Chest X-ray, PA view. Patient: 24 years old, sex M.
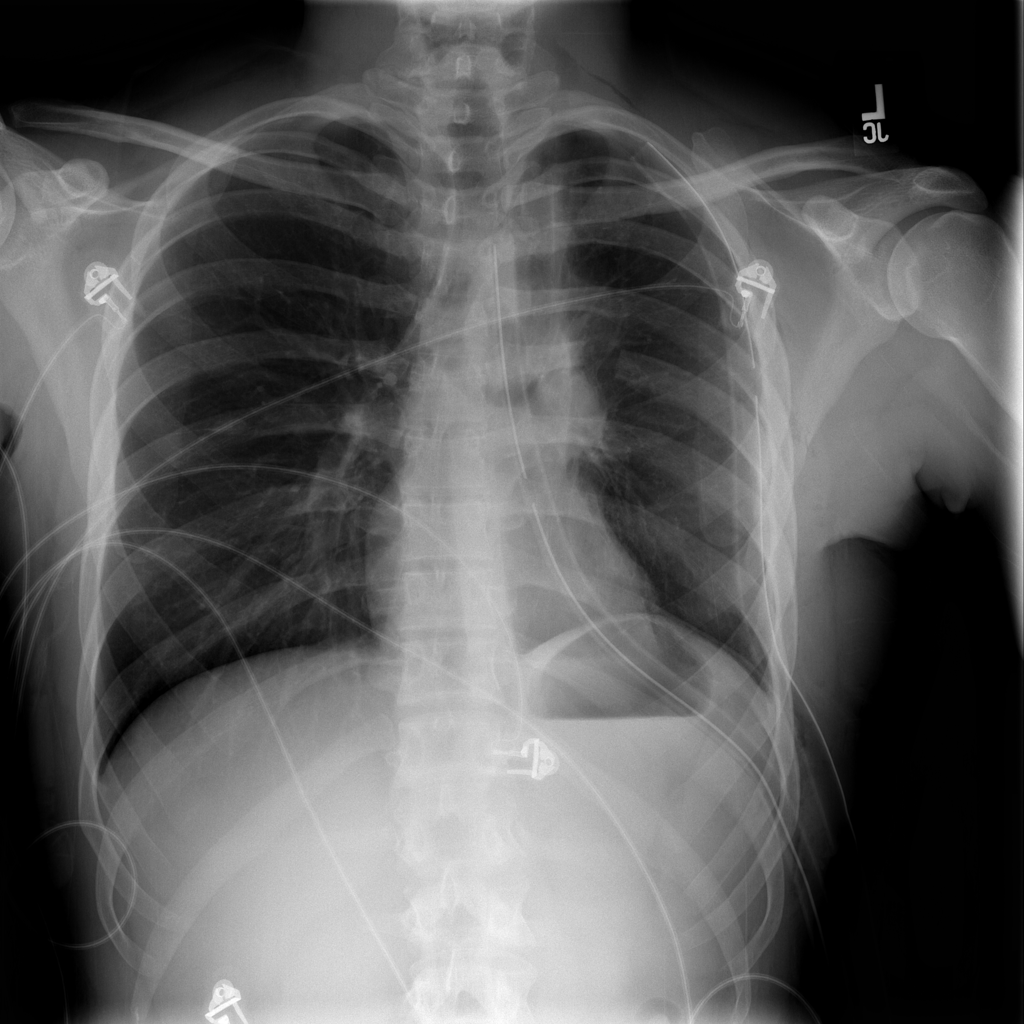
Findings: No Finding